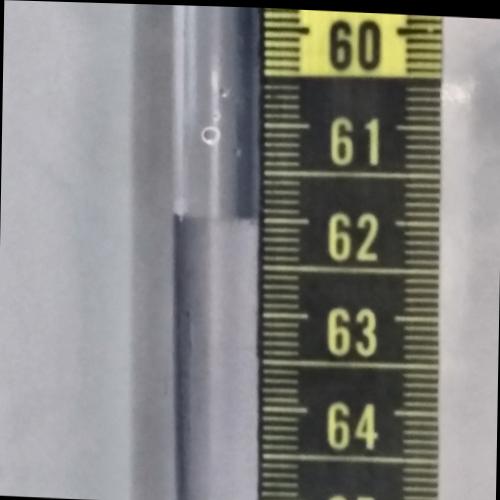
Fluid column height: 62.0 cm